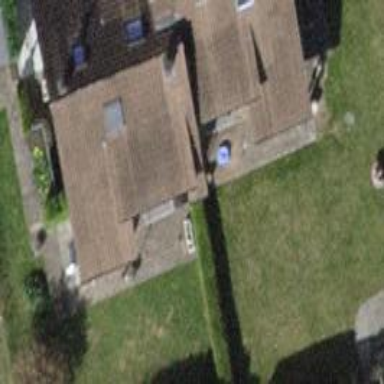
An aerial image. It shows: Gabled roof house.